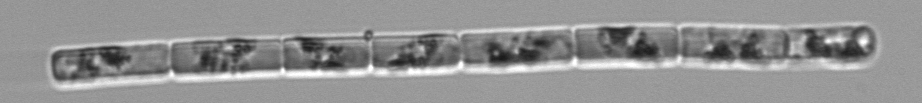
Label: Guinardia_delicatula